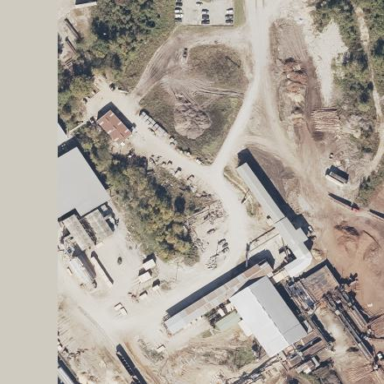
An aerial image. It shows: Industrial area that houses sawmill.